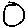
Label: circle